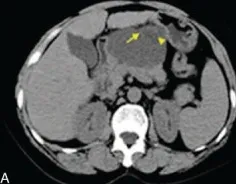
Abdominal CT demonstrating a heterogenous mass (arrow) at the neck and body of the pancreas, adjacent to the descending portion of duodenum and the lesser curvature of the gastric body. The cystic part has internal division change (arrowhead) (A).
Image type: radiology (ct)